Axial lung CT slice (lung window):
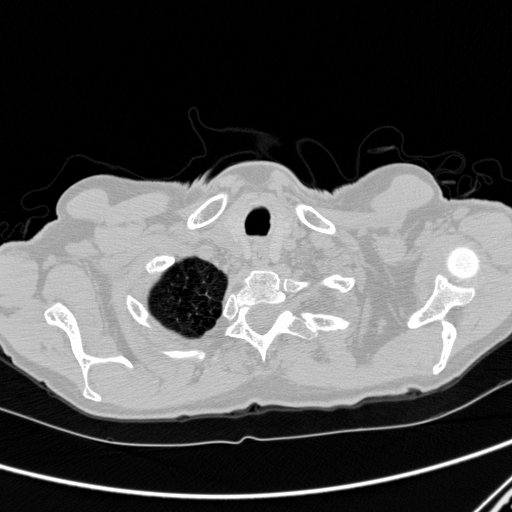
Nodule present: no